Field crop: tomato
Growth stage: 1
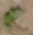
Species: solanum